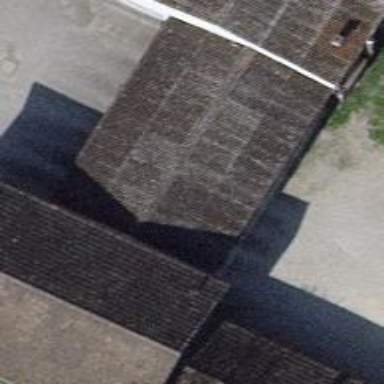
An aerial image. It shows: Veterinary facility.